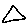
Label: triangle